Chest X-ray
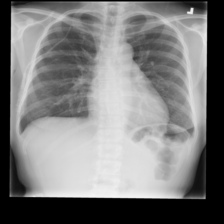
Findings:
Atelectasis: negative
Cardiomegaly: negative
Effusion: negative
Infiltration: negative
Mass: negative
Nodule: negative
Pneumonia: negative
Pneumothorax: negative
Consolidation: negative
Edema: negative
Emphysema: negative
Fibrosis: negative
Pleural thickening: negative
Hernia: negative